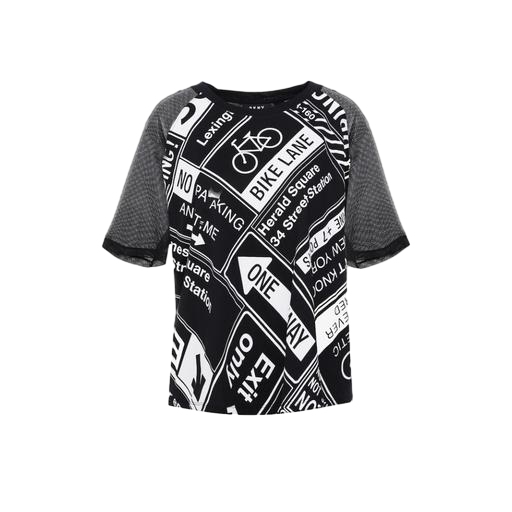
black graphic-print top, black mixed print t-shirt, graphic jersey tee, white background